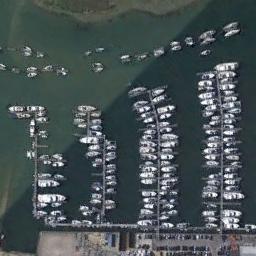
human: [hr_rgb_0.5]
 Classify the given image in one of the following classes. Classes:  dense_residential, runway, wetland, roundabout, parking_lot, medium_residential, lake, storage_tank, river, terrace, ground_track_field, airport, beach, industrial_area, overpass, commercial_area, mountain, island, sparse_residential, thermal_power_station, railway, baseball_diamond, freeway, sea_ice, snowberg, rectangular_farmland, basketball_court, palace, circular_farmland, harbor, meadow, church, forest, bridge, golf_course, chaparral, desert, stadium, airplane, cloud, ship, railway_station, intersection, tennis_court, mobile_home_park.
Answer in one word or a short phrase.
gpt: harbor